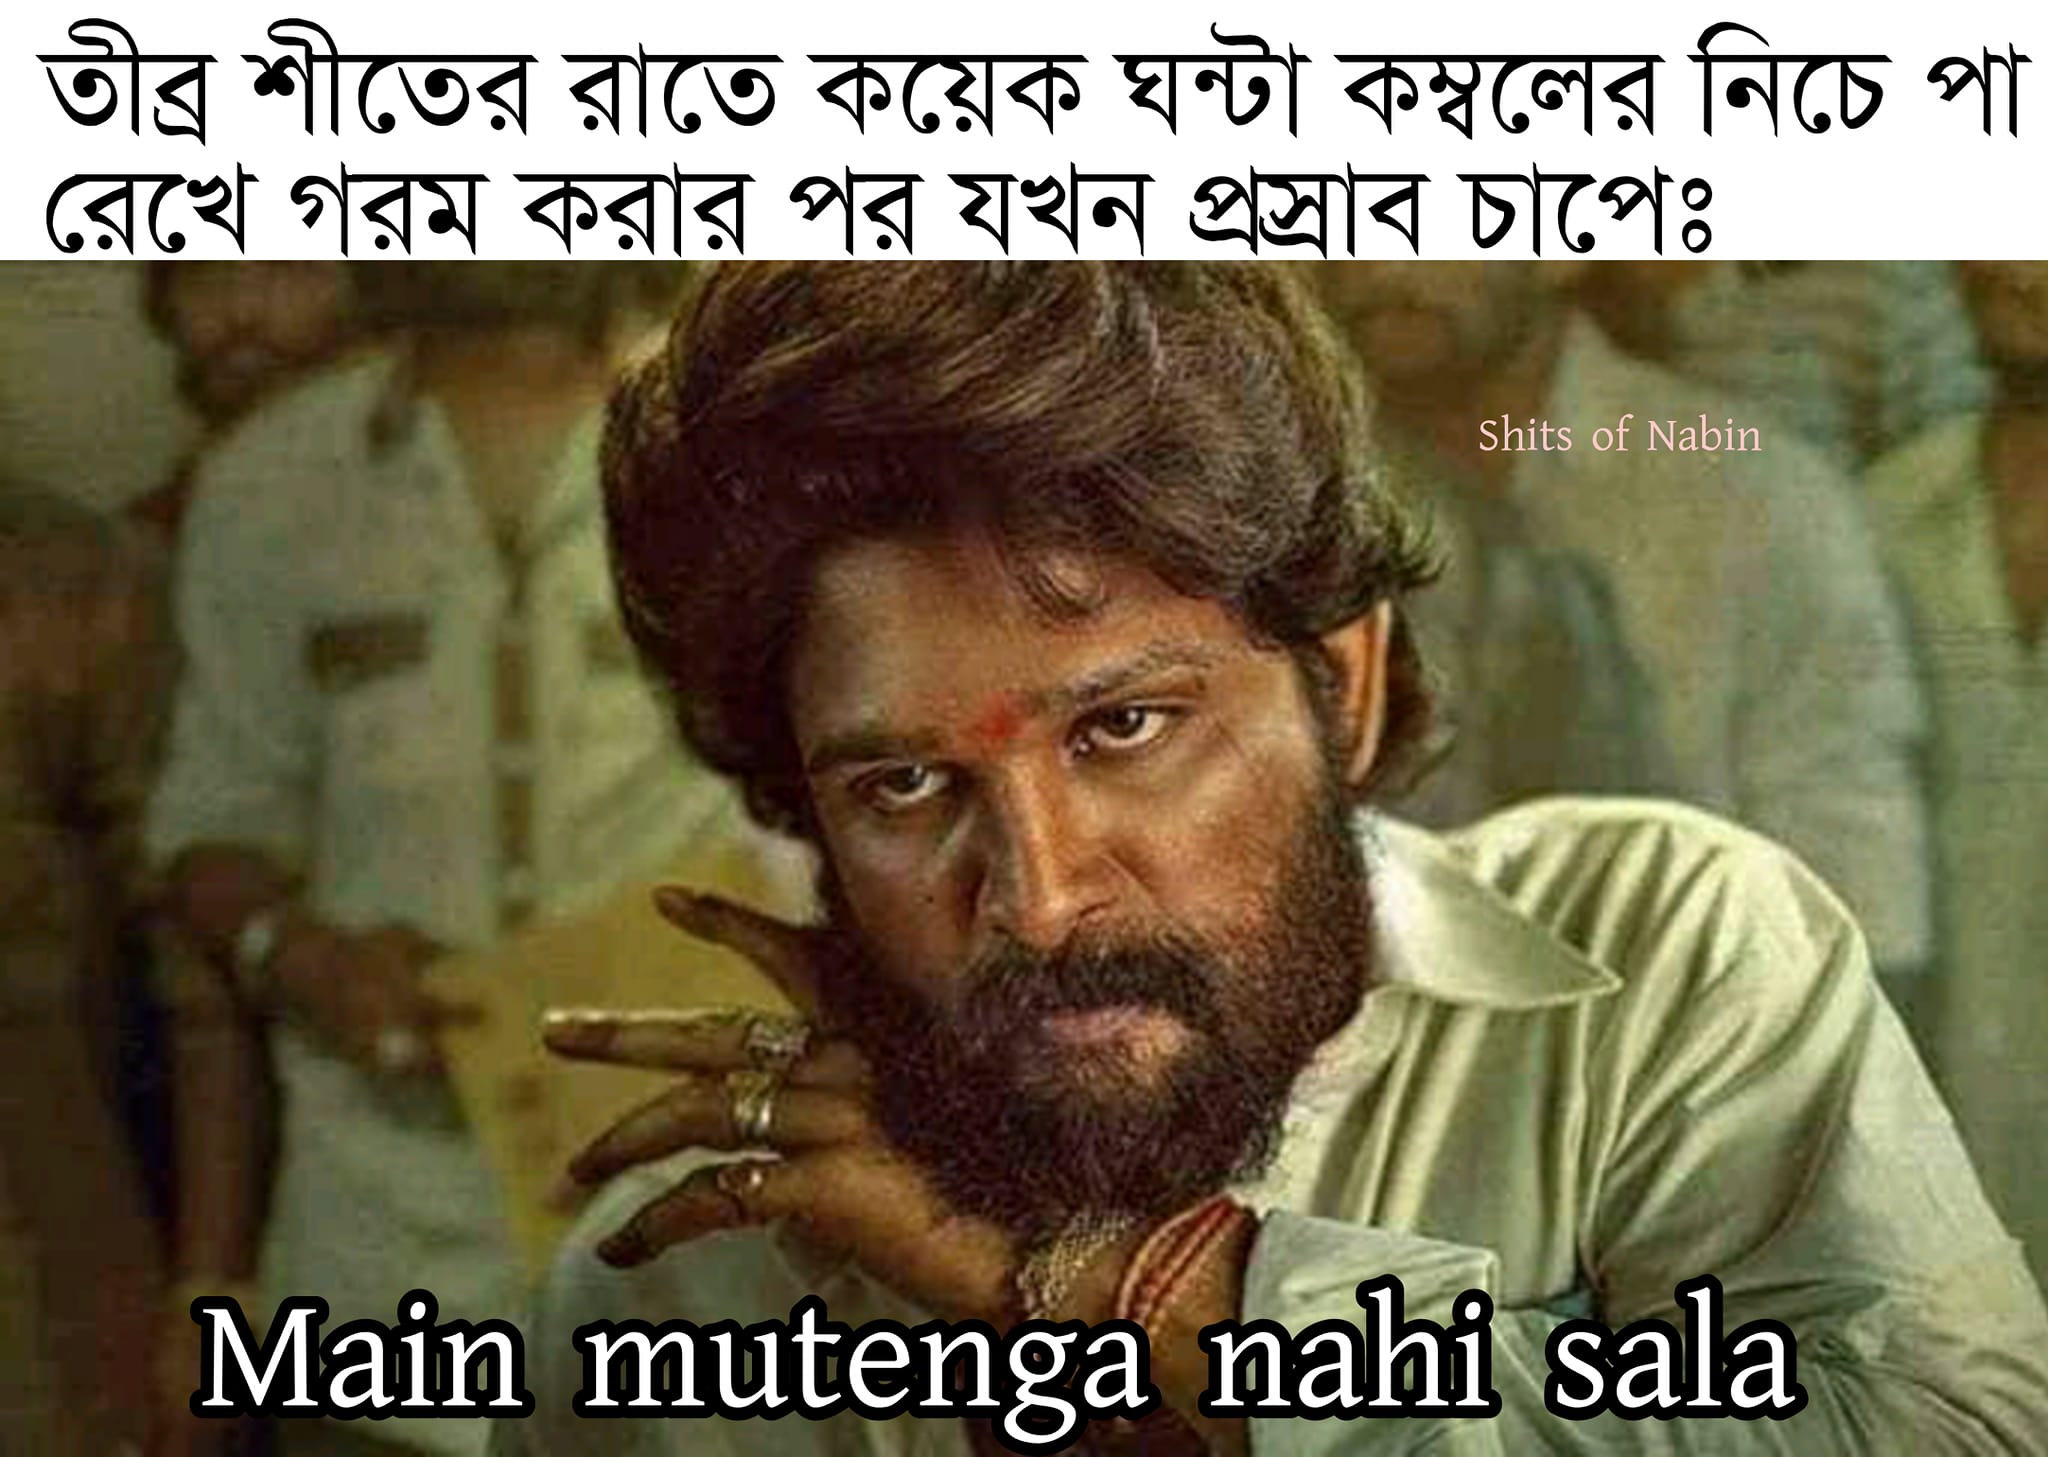
Caption: তীব্র শীতের রাতে কয়েক ঘন্টা কম্বলের নিচে পা রেখে গরম করার পর যখন প্রস্রাব চাপেঃ   Main mutenga nahi sala
Label: non-hate